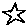
Label: star